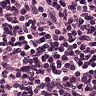
Metastatic tissue present: no